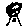
Label: tree